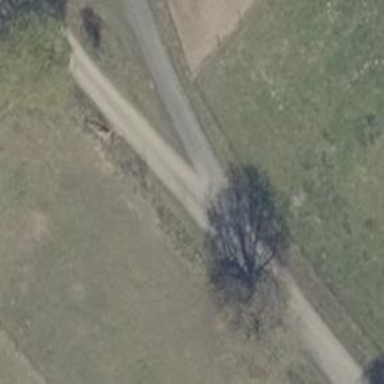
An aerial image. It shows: Grass track with grade 5 tracktype.